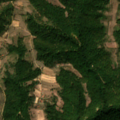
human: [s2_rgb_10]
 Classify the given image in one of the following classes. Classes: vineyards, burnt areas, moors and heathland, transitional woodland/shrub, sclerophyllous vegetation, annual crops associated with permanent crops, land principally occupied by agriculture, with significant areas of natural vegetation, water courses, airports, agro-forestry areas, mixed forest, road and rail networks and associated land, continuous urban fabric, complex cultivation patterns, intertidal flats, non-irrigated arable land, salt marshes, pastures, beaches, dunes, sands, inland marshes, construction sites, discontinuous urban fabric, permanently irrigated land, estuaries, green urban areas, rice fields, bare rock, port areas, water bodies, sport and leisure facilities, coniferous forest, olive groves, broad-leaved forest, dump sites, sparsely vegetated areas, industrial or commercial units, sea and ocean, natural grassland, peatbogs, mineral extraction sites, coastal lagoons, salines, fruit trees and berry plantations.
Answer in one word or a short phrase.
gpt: complex cultivation patterns, land principally occupied by agriculture, with significant areas of natural vegetation, broad-leaved forest